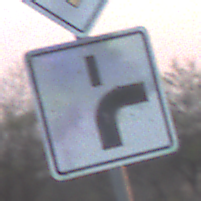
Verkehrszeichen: VerlaufVorfahrtsstrasse8
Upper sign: Vorfahrtsstrasse
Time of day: SunriseSunset
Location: Outdoor (Nature)
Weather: Clear
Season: NotSpecified
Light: Natural